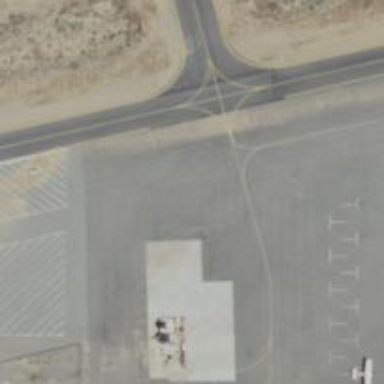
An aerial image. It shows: Image of taxiway at airport.